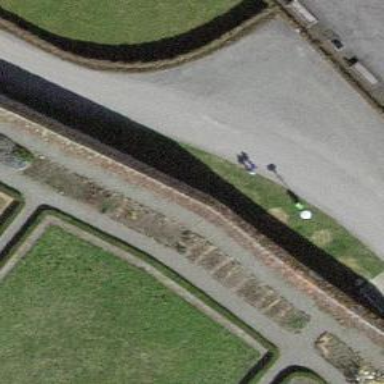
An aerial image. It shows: Wall is shown in the image.